Field crop: maize
Growth stage: 2
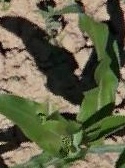
Species: maize